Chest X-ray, PA view. Patient: 46 years old, sex M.
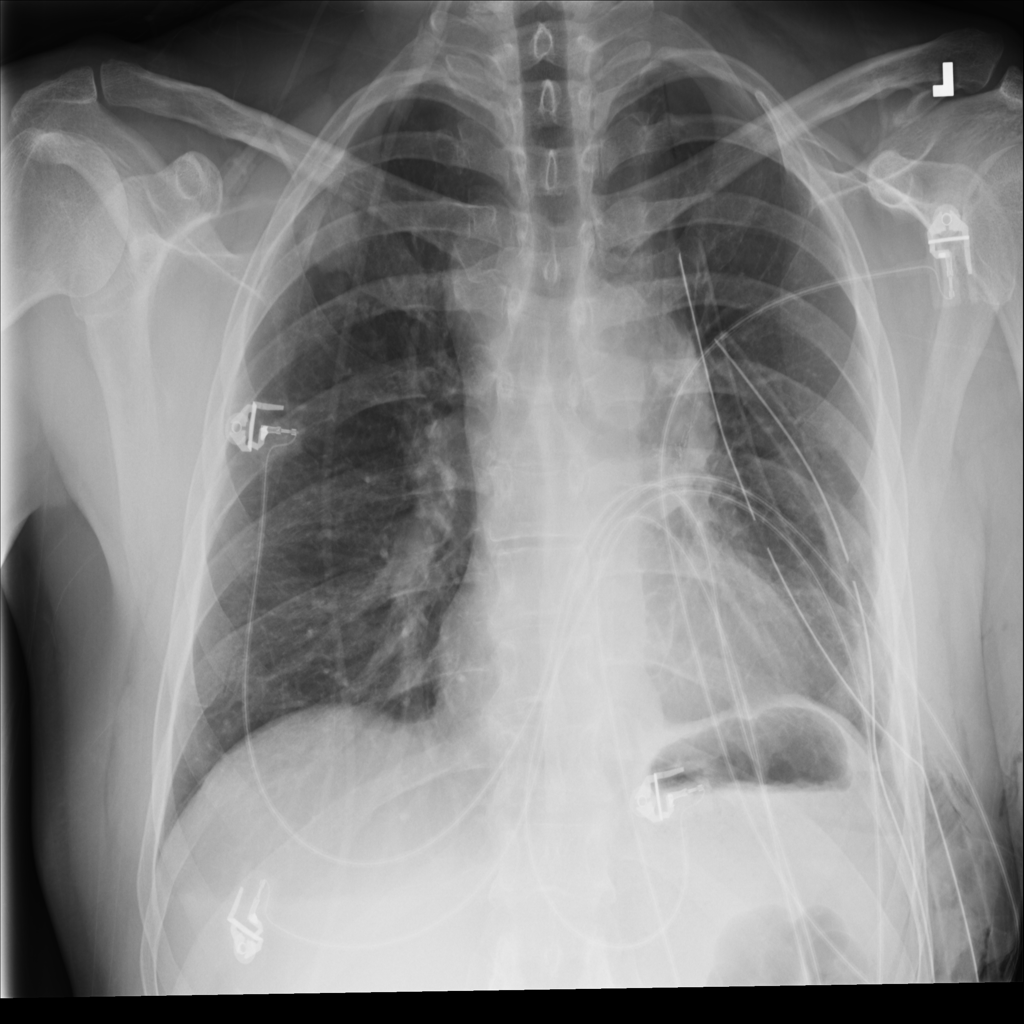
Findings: Emphysema, Mass, Pneumothorax